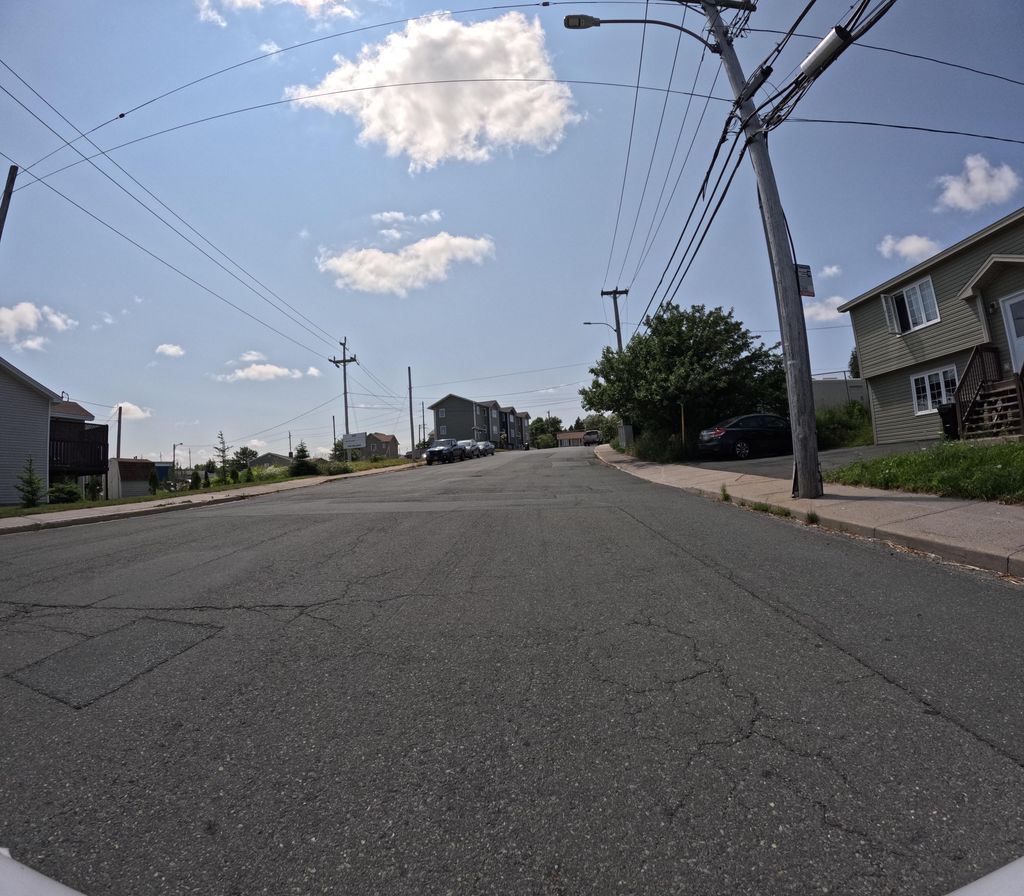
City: st_johns